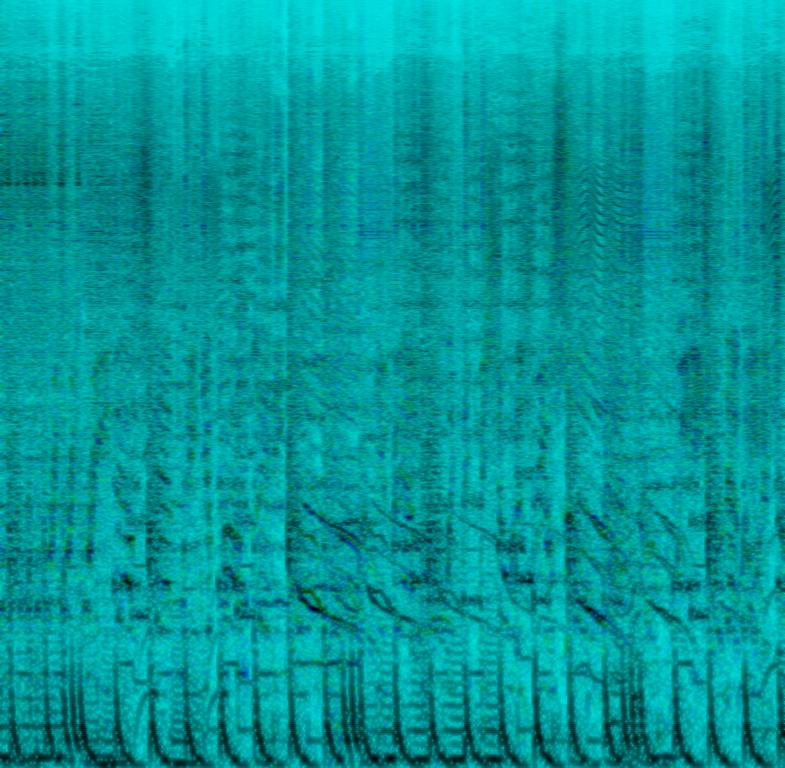
The kick is playing on every beat along with a fast paced high hat and a snare sound. The digital bass is adding some spice and sounds overdriven. Pad sounds can be heard in the background while a synth lead sound is playing a simple repetitive melody. A male voice is rapping/singing. A lot of backing vocals with delay are adding energy to the mix. This song may be playing in a car.